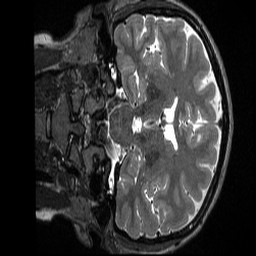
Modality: T2w
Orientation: coronal
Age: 19
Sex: female